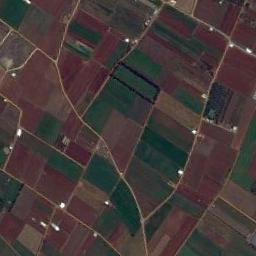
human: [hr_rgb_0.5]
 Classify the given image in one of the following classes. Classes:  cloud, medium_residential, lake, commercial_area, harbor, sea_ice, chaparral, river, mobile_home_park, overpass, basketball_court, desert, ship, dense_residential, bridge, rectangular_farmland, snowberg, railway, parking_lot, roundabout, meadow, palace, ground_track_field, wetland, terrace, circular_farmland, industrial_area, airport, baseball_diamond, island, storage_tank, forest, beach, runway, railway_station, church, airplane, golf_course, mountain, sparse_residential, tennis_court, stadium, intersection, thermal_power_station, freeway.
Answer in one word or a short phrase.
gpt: rectangular_farmland